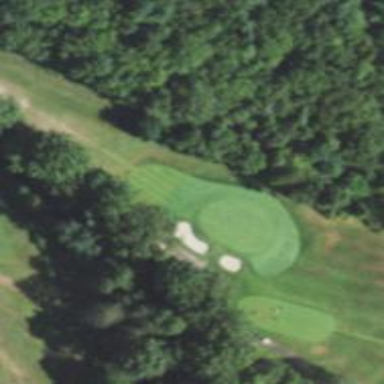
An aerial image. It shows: Golf hole.